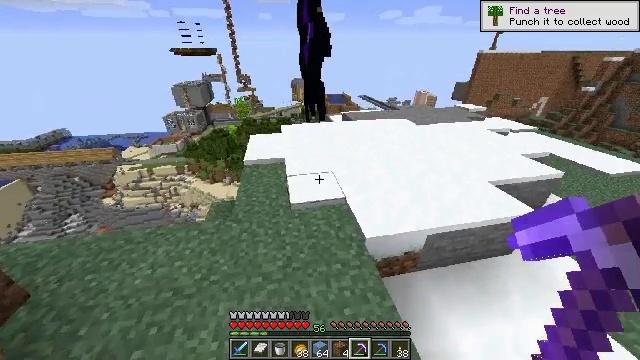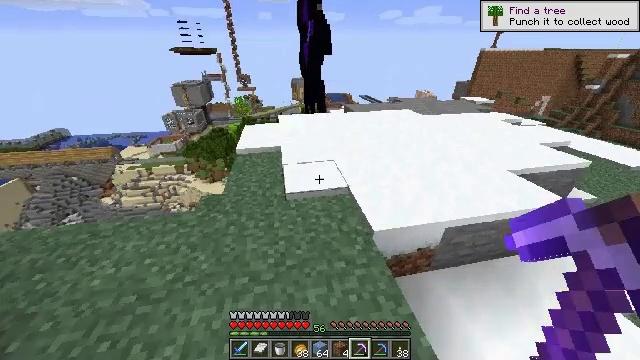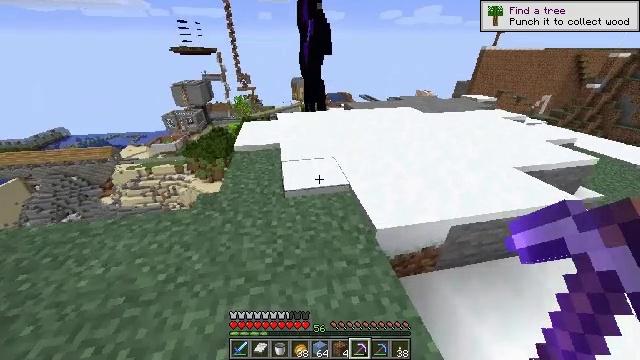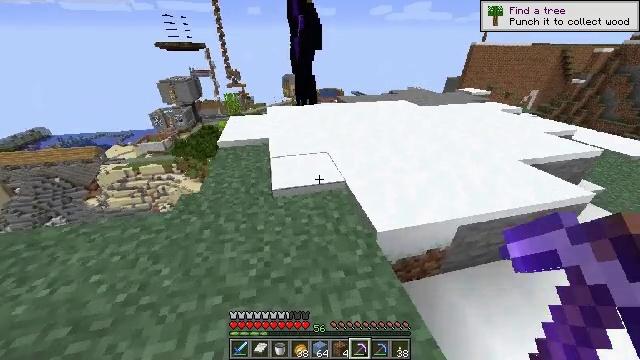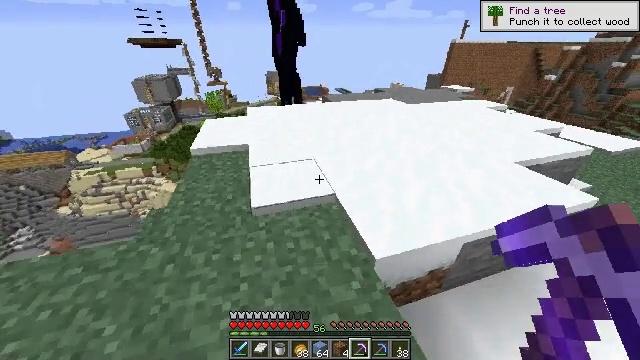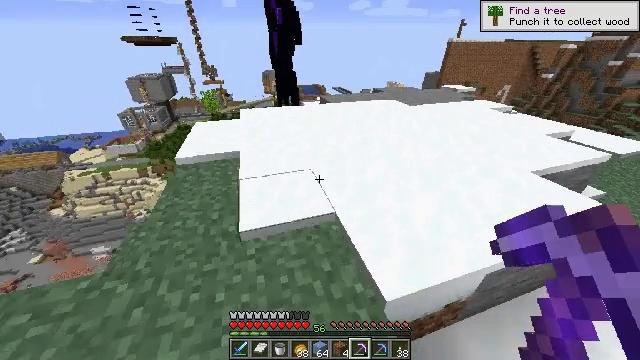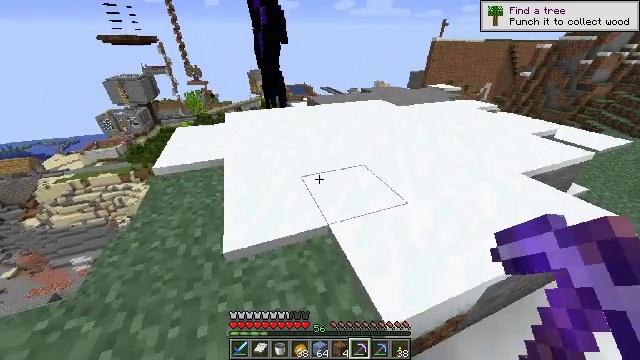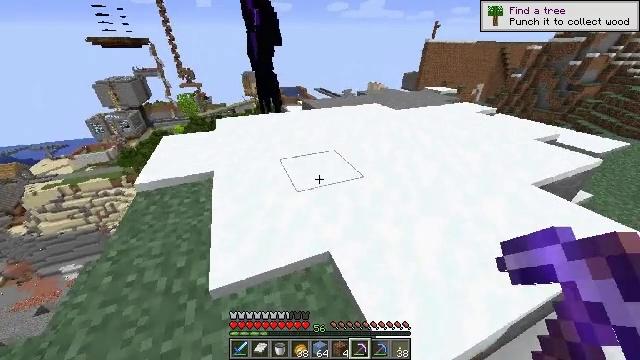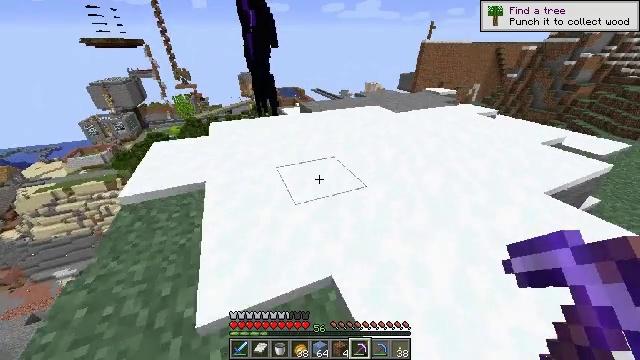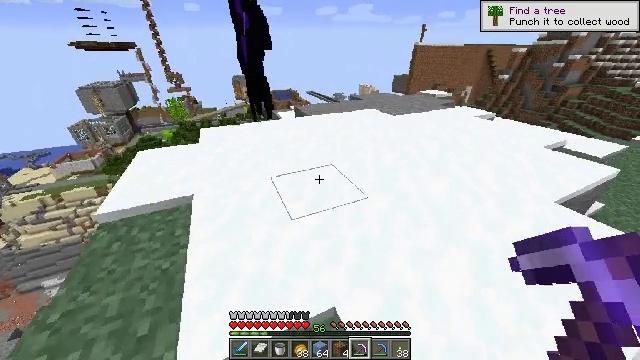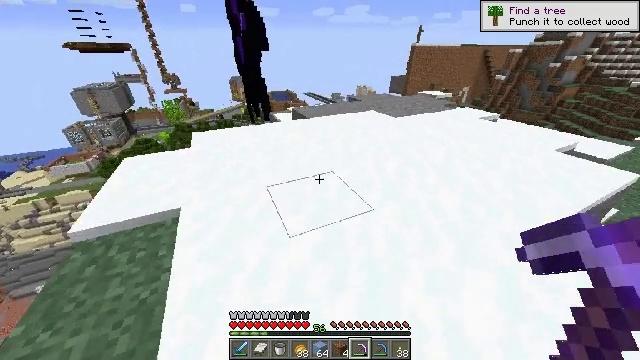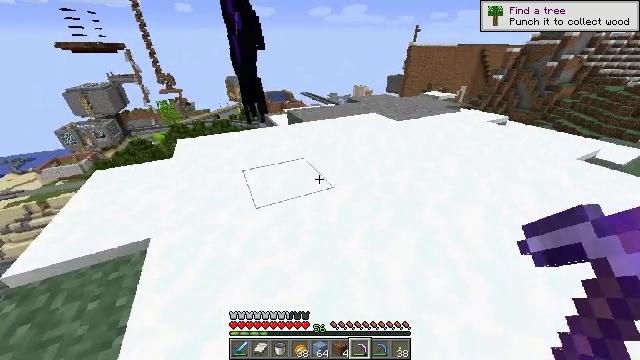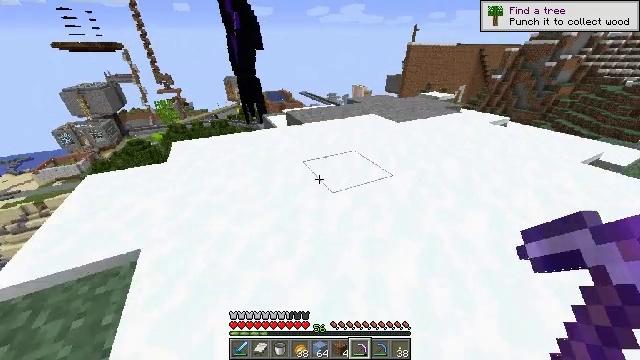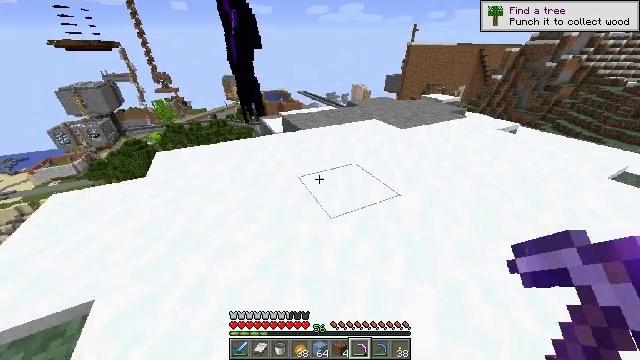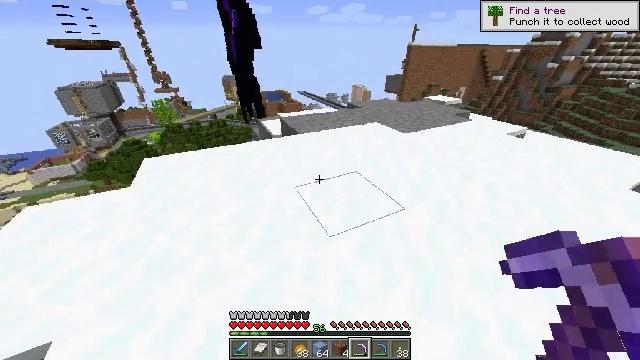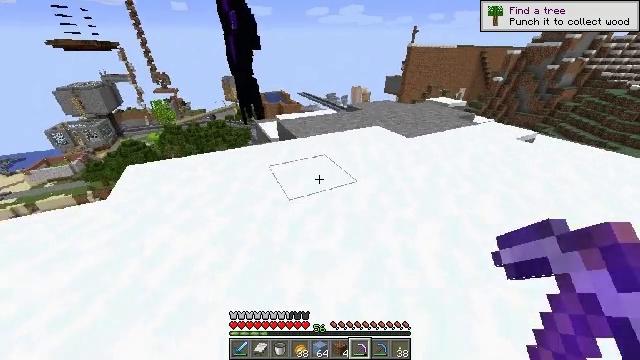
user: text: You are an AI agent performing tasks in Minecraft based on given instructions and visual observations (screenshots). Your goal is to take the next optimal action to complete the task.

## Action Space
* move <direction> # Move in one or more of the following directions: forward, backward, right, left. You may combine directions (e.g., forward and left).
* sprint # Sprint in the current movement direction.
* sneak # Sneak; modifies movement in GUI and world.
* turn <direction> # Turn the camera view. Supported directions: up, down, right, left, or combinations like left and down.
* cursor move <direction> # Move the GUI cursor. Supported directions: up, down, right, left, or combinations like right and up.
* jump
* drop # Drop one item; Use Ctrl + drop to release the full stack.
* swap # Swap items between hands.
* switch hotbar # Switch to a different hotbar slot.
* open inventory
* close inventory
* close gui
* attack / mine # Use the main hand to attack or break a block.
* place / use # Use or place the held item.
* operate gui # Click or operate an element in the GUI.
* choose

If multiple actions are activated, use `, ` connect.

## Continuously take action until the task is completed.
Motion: motion action
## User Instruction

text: Interact with the crafting table to form packed ice.
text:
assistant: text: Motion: move forward
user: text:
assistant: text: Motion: move forward
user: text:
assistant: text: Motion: move forward, turn right
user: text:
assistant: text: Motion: move forward, turn right
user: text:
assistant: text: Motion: move forward
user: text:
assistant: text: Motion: move forward, turn right
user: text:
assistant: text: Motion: move forward, turn right
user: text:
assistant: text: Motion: move forward
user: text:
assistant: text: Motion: move forward, turn right
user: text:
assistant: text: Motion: move forward
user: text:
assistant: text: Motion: move forward
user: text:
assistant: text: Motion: move forward
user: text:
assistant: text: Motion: move forward
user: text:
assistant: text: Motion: move forward
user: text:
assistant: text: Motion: move forward
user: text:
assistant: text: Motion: move forward
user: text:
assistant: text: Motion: move forward
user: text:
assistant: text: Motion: move forward
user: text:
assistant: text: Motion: move forward
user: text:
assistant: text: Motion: move forward
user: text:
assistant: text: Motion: move forward
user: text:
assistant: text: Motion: move forward
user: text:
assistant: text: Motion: move forward
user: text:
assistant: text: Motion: move forward
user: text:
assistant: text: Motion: move forward
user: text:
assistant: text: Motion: move forward
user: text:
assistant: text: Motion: move forward
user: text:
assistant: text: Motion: move forward
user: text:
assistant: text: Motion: move forward
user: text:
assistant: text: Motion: move forward